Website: walmart
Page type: payment
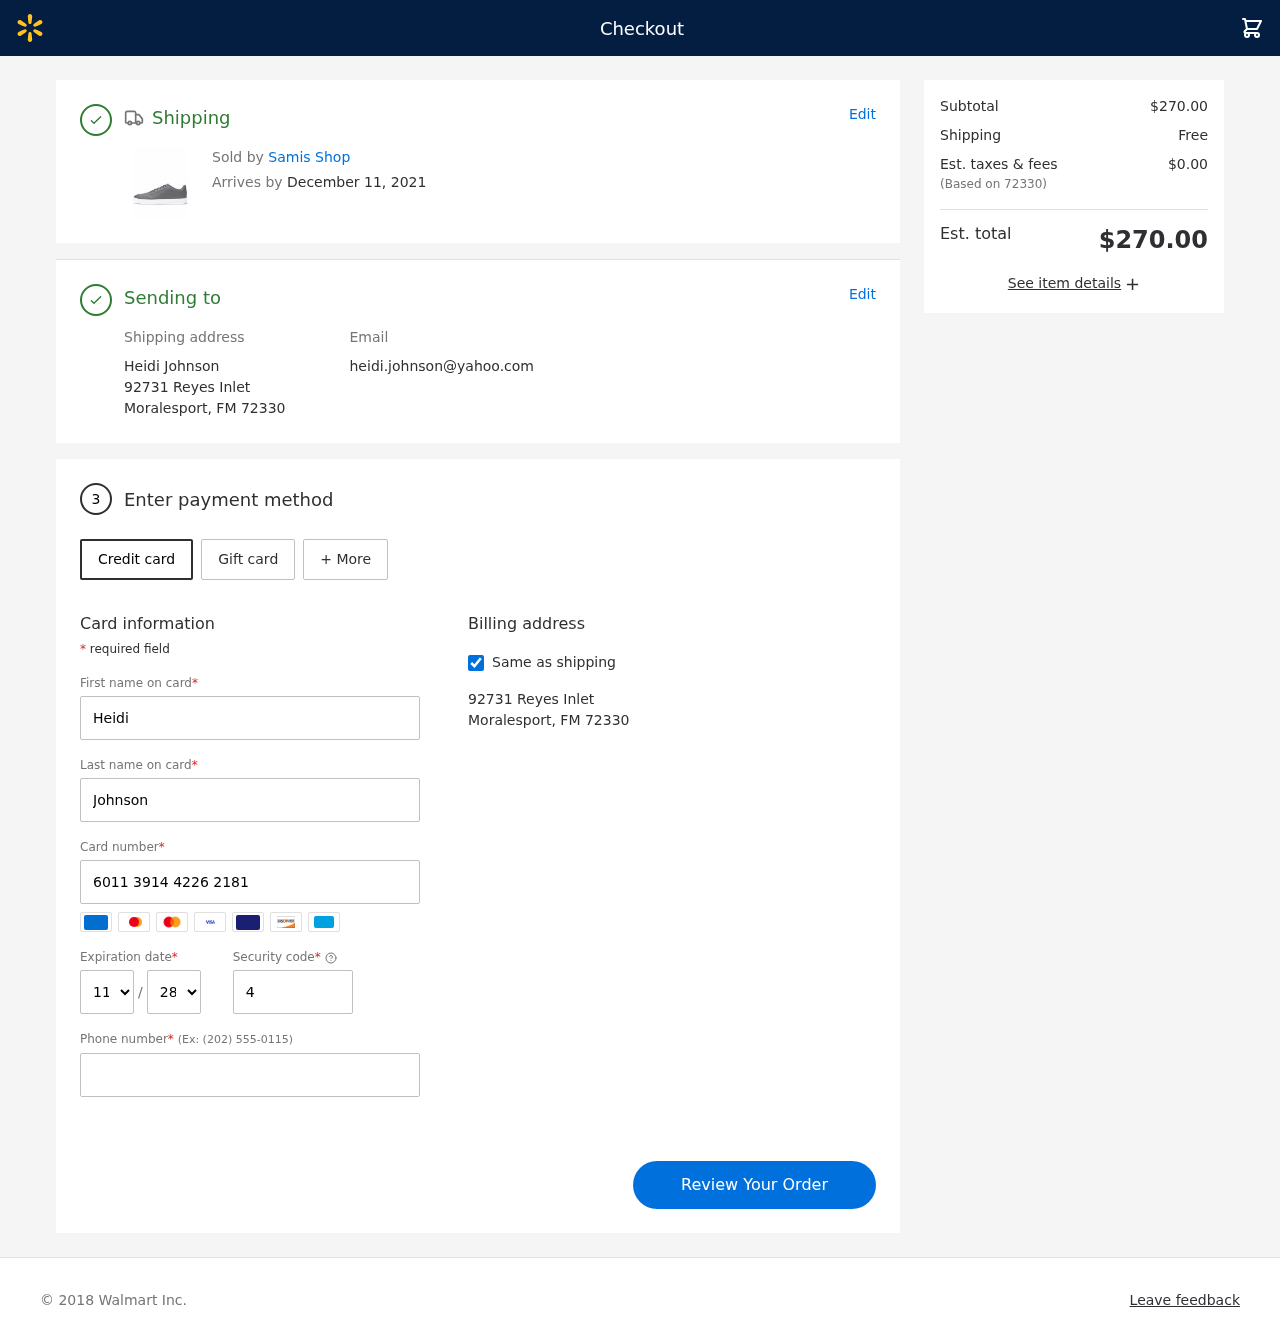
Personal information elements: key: PII_CARD_CVV
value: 447
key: PII_CARD_EXPIRY_MONTH
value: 11
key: PII_CARD_EXPIRY_YEAR
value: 28
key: PII_CARD_NUMBER
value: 6011 3914 4226 2181
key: PII_CITY_STATE_ZIP
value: Moralesport, FM 72330
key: PII_EMAIL
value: heidi.johnson@yahoo.com
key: PII_FIRSTNAME
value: Heidi
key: PII_FULLNAME
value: Heidi Johnson
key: PII_LASTNAME
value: Johnson
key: PII_PHONE
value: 7706206781
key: PII_POSTCODE
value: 72330
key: PII_STREET
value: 92731 Reyes Inlet
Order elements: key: ORDER_DELIVERY_DATE
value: December 11, 2021
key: ORDER_SUBTOTAL
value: $270.00
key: ORDER_SHIPPING_COST
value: Free
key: ORDER_TAX
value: $0.00
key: ORDER_TOTAL
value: $270.00